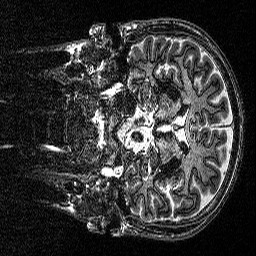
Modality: MP2RAGE
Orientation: coronal
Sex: male
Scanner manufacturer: siemens
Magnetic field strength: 3 T
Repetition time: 5 s
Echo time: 0.00292 s